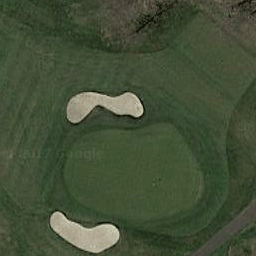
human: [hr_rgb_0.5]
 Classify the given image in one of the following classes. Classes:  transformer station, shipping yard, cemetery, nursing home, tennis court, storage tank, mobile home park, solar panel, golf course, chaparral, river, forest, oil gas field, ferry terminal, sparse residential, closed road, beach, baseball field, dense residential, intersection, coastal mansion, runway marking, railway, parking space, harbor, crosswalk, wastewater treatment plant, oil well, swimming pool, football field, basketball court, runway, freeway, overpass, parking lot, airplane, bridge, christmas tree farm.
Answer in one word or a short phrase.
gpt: golf course